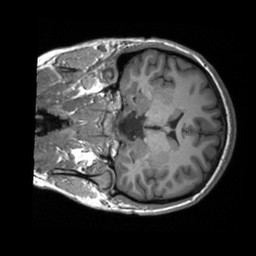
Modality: T1w
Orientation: coronal
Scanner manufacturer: siemens
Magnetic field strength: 3 T
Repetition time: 2 s
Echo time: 0.0023 s